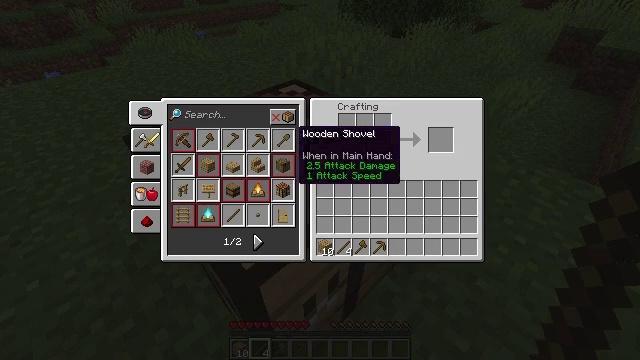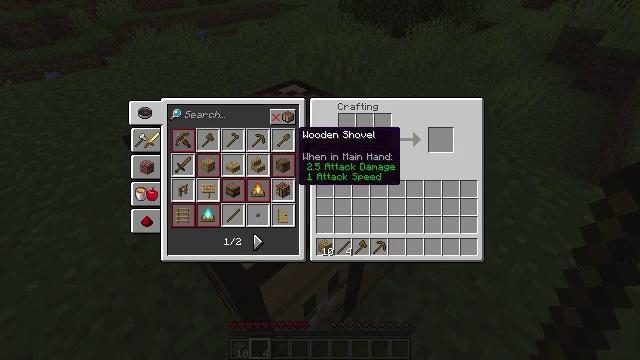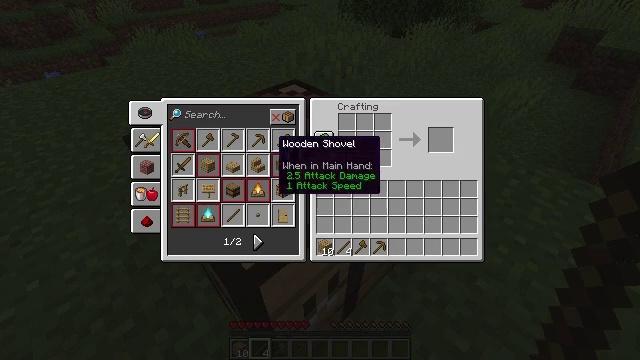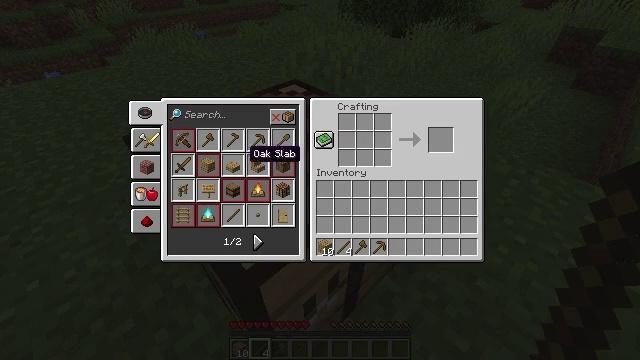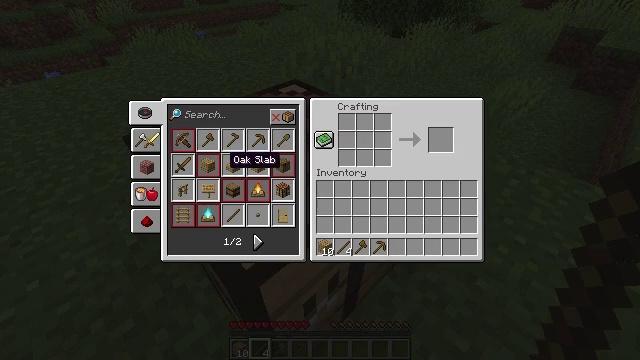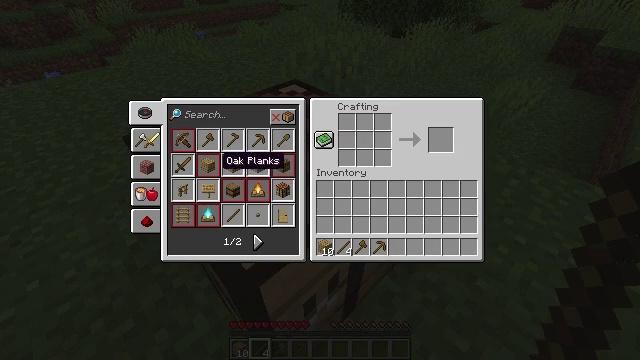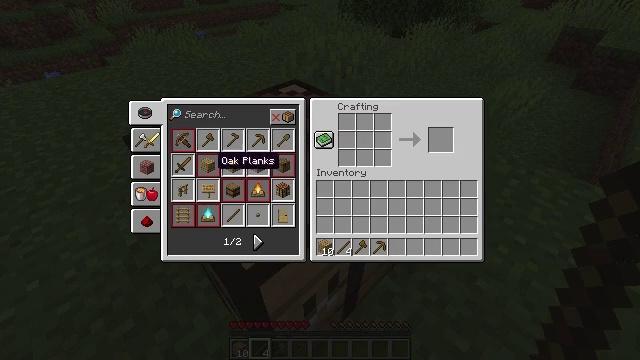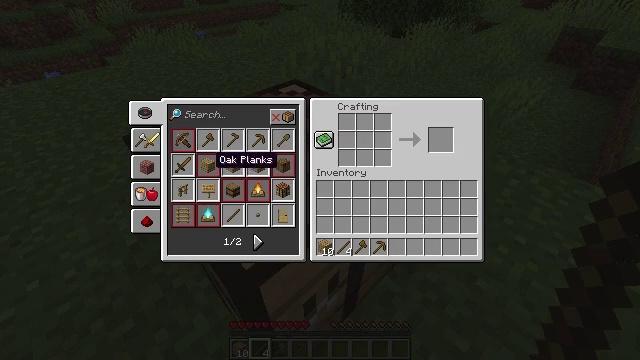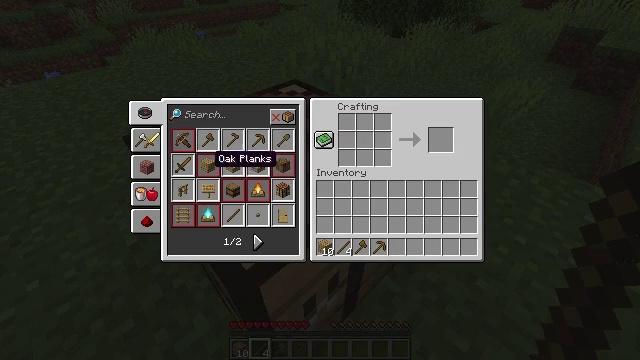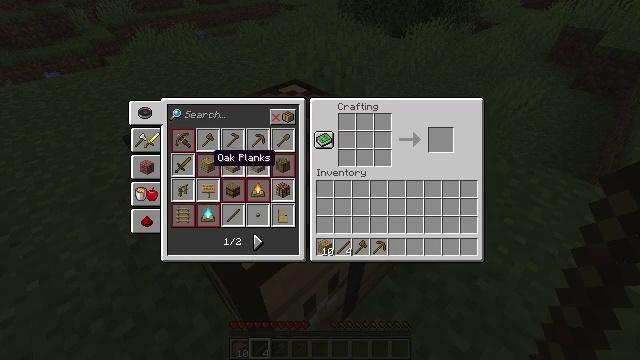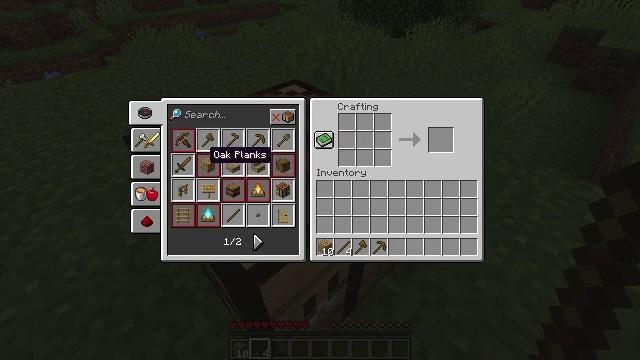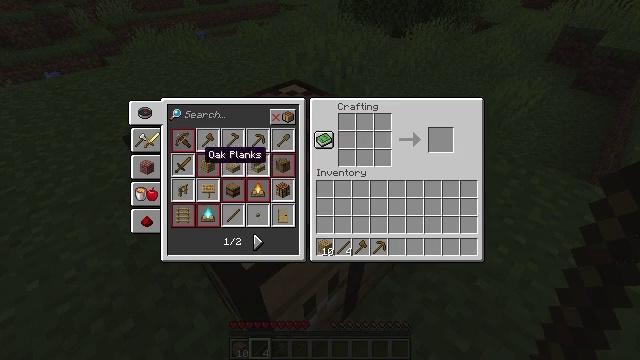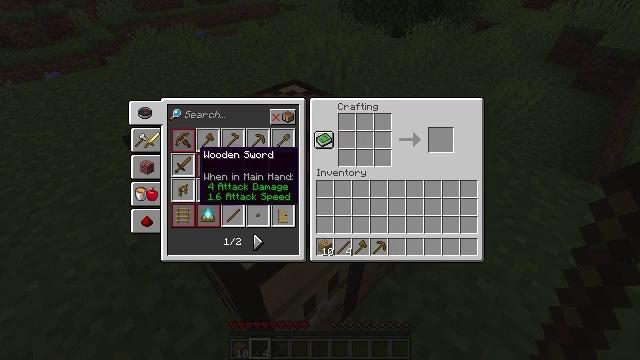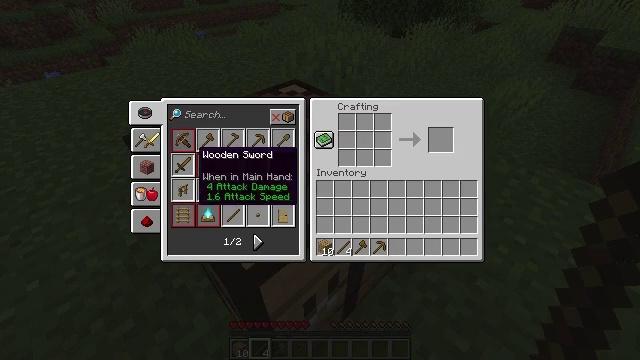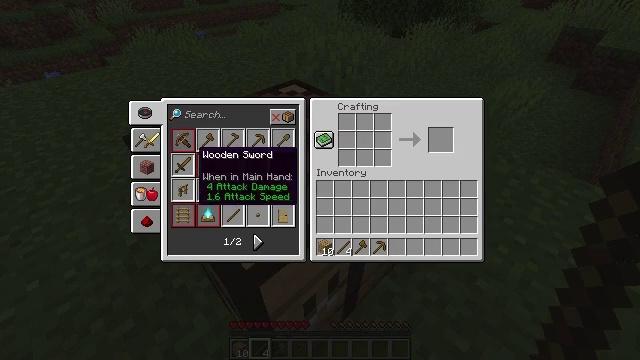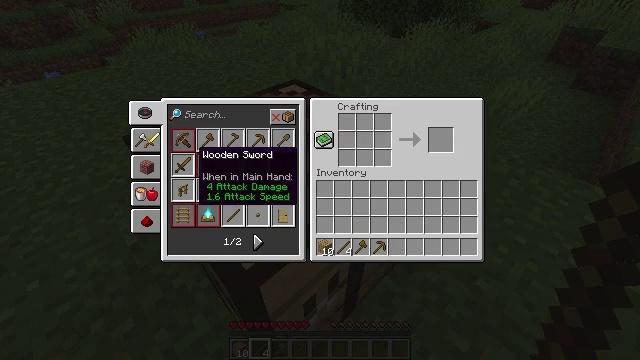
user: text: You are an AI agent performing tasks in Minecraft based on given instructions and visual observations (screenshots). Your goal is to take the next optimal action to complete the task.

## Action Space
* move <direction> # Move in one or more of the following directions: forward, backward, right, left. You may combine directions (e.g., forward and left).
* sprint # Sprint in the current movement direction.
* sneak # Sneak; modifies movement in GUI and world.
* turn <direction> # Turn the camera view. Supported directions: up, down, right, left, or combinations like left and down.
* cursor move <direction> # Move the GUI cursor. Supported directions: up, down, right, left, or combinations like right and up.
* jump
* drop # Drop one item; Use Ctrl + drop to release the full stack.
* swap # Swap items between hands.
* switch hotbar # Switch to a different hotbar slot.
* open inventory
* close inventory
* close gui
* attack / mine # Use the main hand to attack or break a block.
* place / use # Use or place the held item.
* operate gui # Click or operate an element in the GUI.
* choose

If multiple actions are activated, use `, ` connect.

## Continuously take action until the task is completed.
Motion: motion action
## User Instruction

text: Use wooden planks and sticks to make a wooden sword.
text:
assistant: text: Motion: no_op
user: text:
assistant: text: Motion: cursor move left and down
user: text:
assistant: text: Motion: cursor move left and down
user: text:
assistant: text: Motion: cursor move left
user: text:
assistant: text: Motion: cursor move left
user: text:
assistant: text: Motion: no_op
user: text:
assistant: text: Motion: no_op
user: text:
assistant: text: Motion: no_op
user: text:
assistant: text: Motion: no_op
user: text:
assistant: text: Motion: no_op
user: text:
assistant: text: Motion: no_op
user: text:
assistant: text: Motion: no_op
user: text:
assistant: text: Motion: no_op
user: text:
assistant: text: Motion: no_op
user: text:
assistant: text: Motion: no_op
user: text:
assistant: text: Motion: no_op
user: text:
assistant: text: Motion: no_op
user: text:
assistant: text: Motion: no_op
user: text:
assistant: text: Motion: operate gui
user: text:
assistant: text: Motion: operate gui
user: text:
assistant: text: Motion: no_op
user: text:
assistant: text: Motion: no_op
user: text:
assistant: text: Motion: cursor move right
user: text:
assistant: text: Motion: cursor move right
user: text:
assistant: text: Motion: cursor move right and up
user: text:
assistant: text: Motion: cursor move right
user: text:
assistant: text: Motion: cursor move right
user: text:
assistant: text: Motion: cursor move right
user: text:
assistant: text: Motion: no_op
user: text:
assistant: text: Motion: no_op